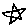
Label: star